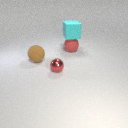
large red rubber sphere below large cyan rubber cube